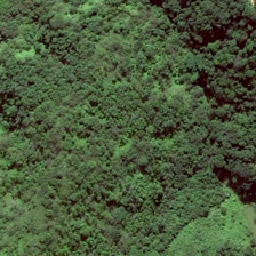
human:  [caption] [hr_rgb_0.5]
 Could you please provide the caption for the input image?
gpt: Many trees have been planted on this vast land.

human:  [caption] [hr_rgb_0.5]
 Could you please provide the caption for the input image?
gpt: Many trees were planted in this vast land.

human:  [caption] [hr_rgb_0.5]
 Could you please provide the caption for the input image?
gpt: The forest has a lot of plants.

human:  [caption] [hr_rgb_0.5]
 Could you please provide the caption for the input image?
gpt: The proportion of plants in the forest is very high.

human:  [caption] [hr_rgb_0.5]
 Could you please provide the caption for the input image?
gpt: There are many trees in this vast land.